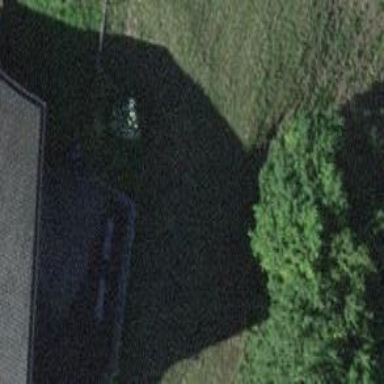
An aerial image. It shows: Retaining wall.